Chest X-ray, PA view. Patient: 42 years old, sex F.
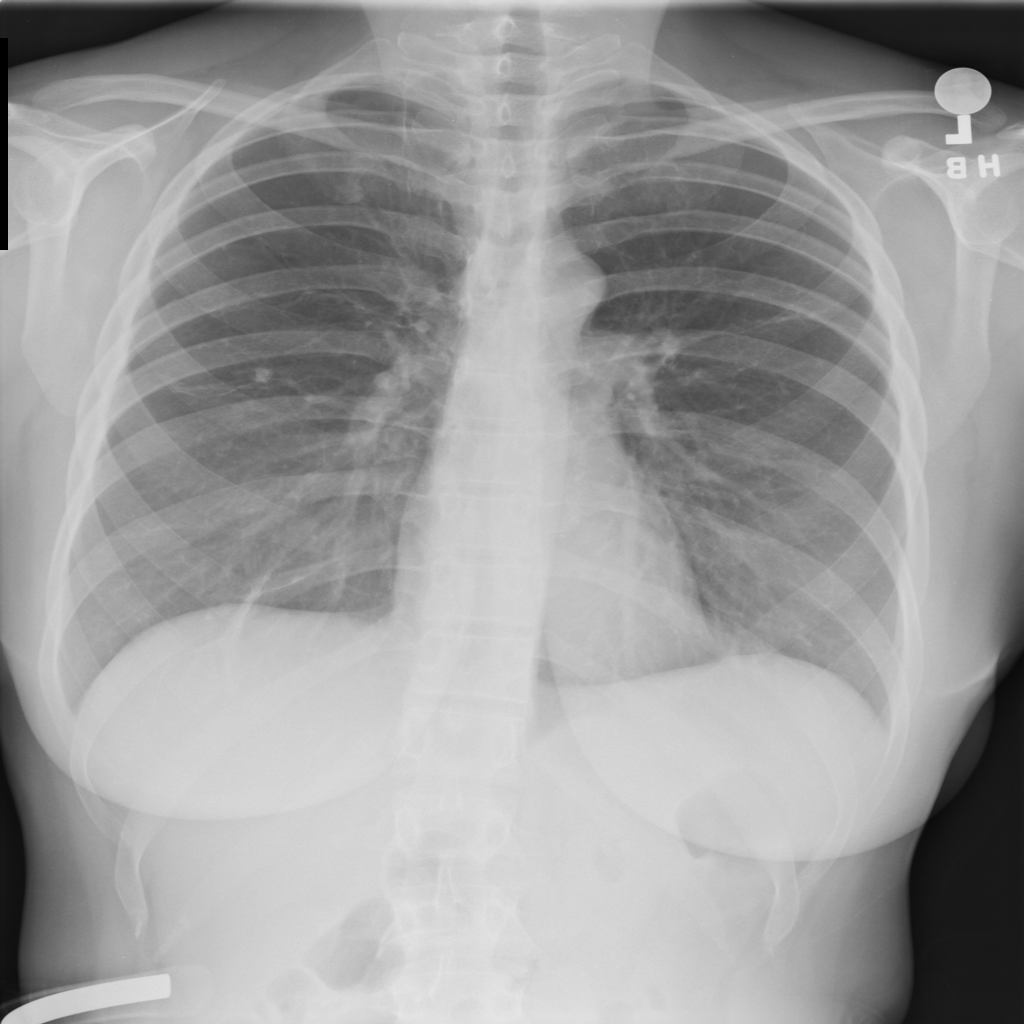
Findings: Consolidation, Nodule